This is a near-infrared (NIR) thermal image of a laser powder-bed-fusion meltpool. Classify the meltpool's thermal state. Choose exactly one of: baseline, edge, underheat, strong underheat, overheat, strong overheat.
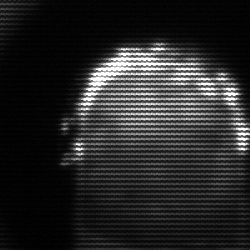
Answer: baseline